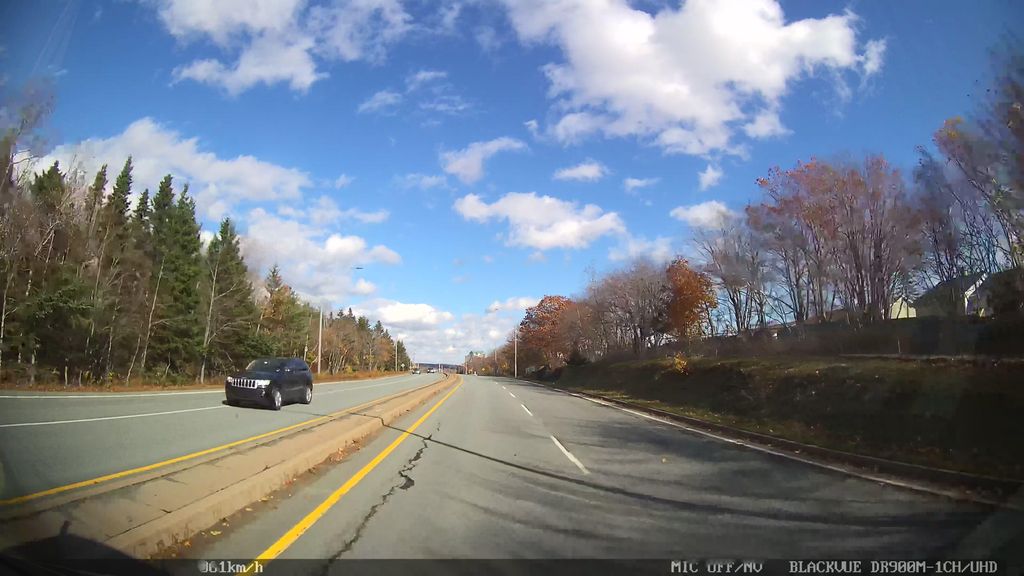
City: halifax